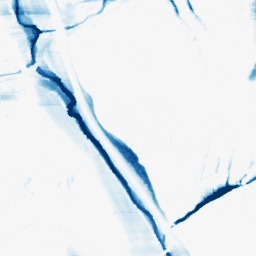
Category: morphological
Decomposition family: morphological_ellipse
Decomposition parameters: operation: closing
width: 5
height: 50
Upsampling method: sinc_hamming
Upsampling parameters: scale: 2
kernel_size: 8
Upsampling scale: 2